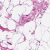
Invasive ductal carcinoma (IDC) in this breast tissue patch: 0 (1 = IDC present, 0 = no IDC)